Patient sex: F
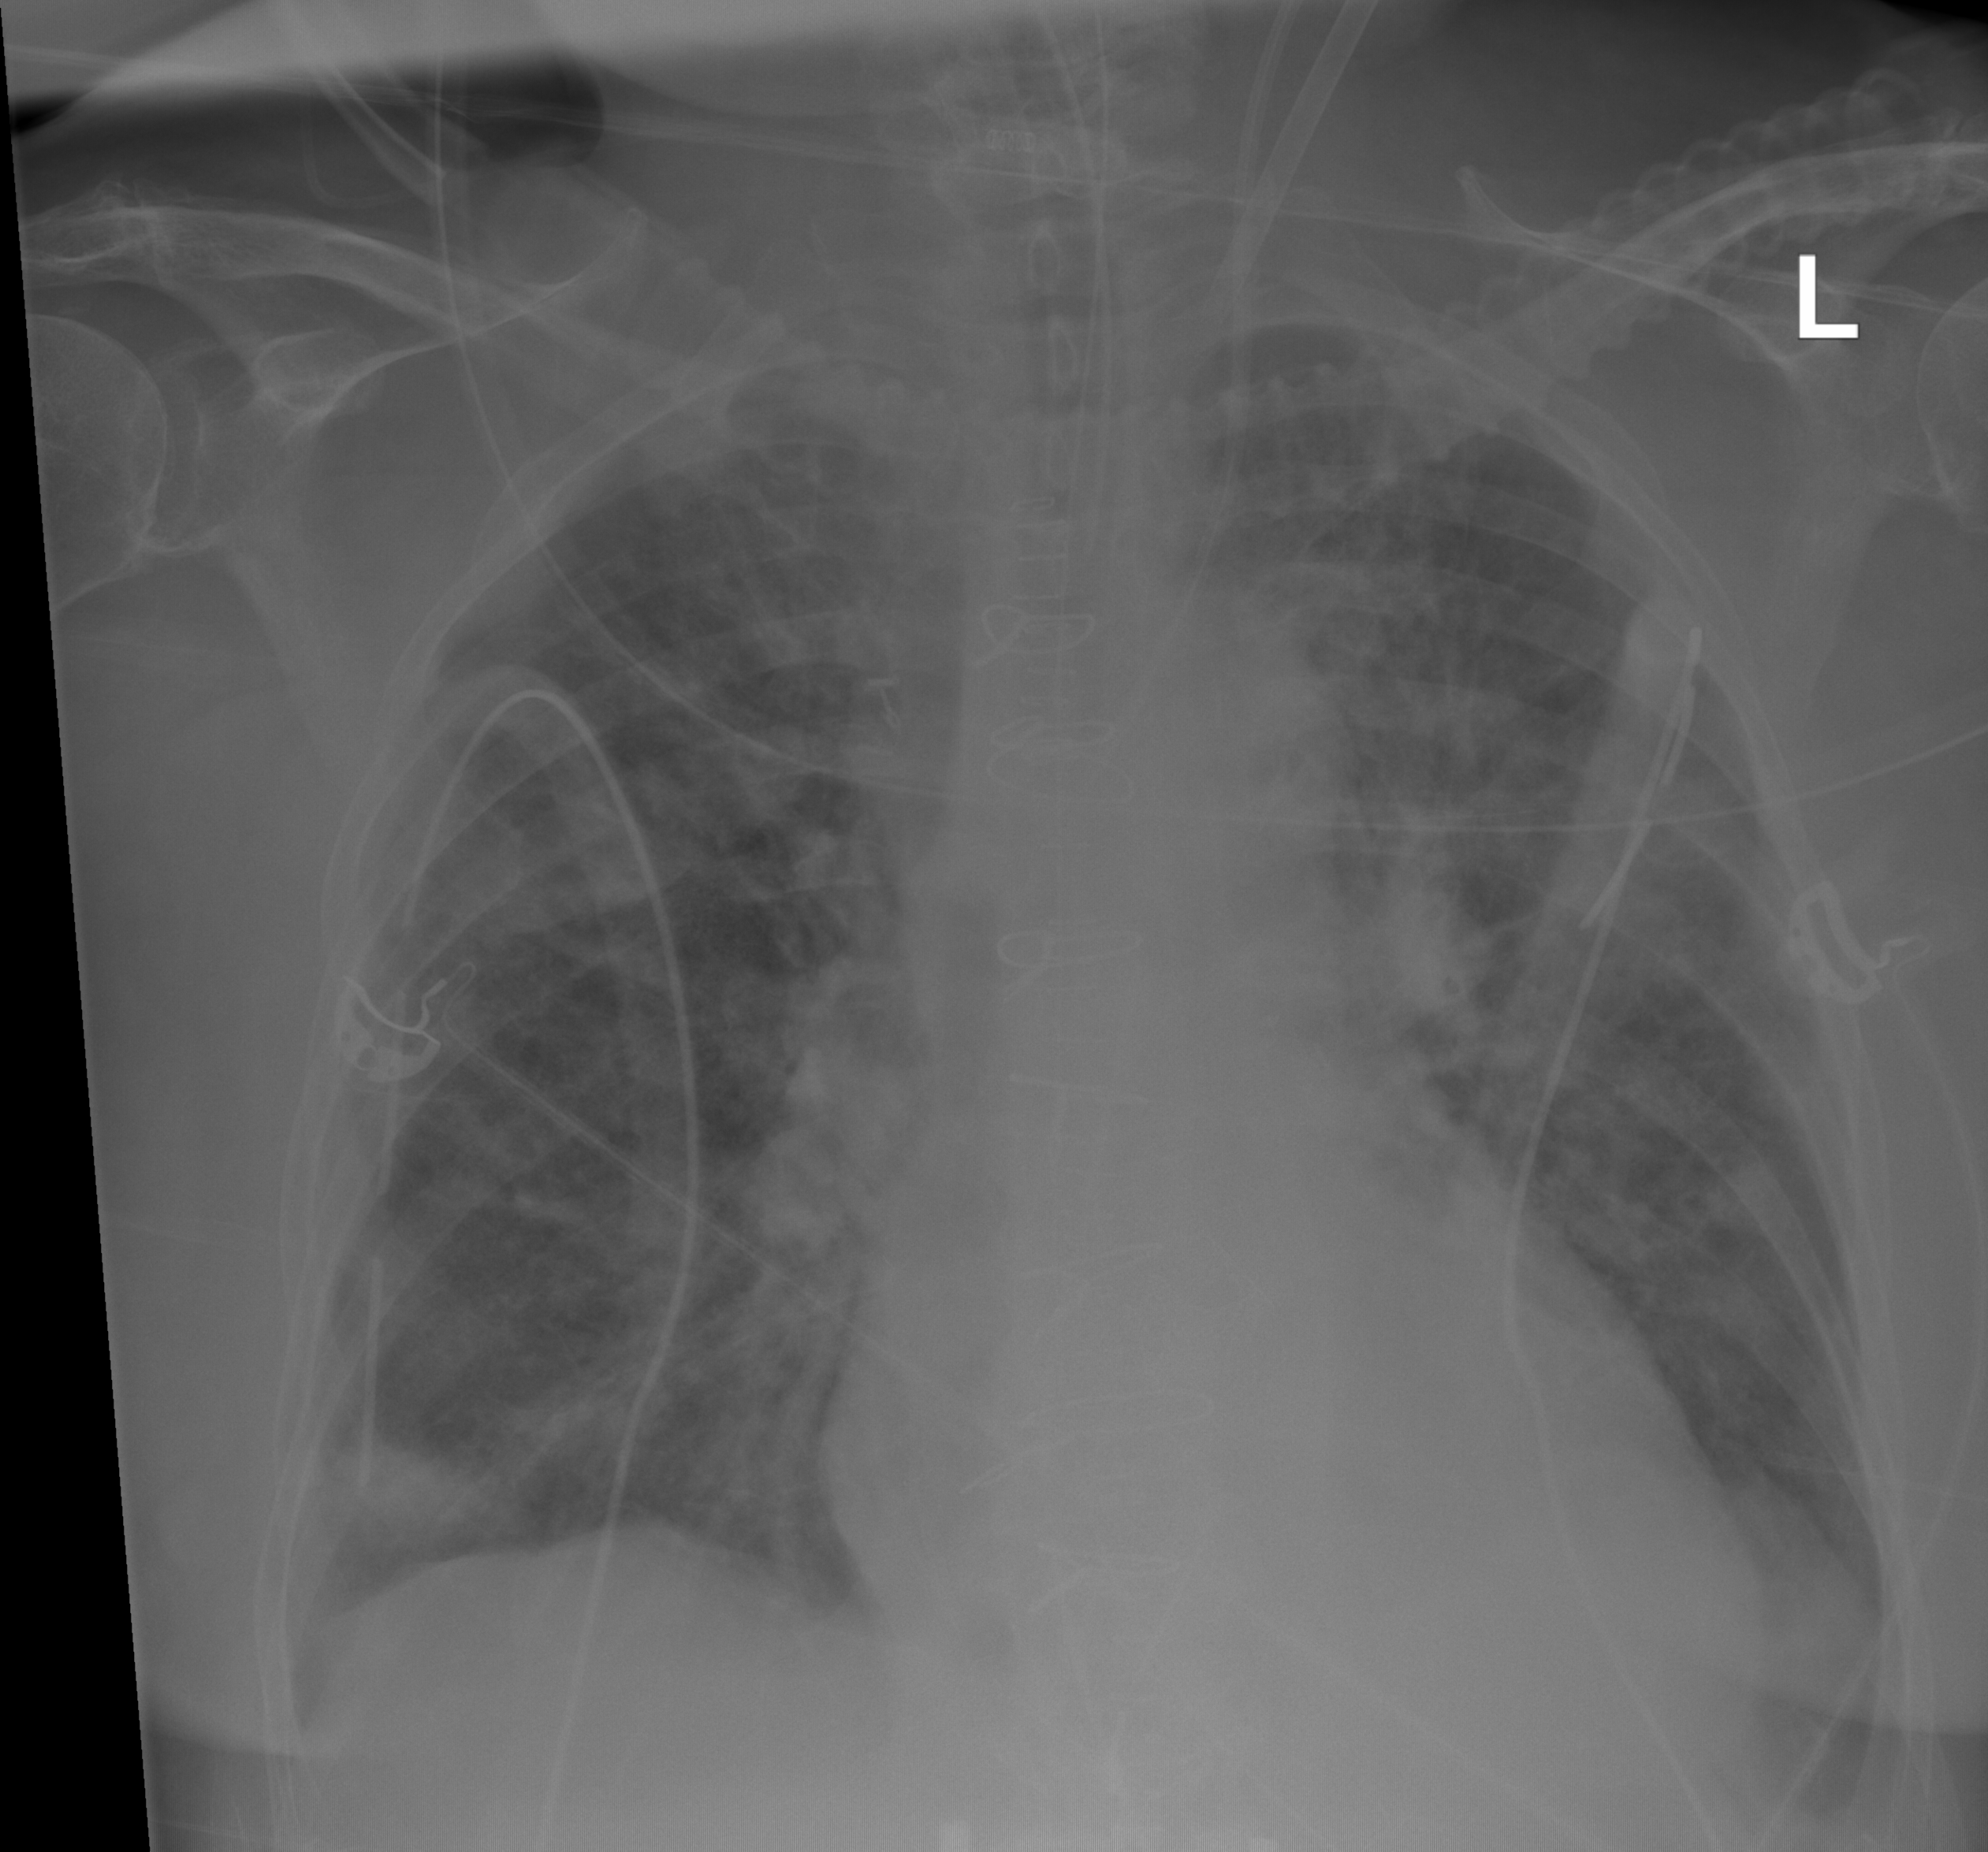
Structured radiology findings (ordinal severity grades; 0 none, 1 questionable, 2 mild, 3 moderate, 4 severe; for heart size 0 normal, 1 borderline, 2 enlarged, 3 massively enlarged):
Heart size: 2
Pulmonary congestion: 2
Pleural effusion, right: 0
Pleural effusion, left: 0
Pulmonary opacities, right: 0
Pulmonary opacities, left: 0
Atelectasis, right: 2
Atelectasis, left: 2